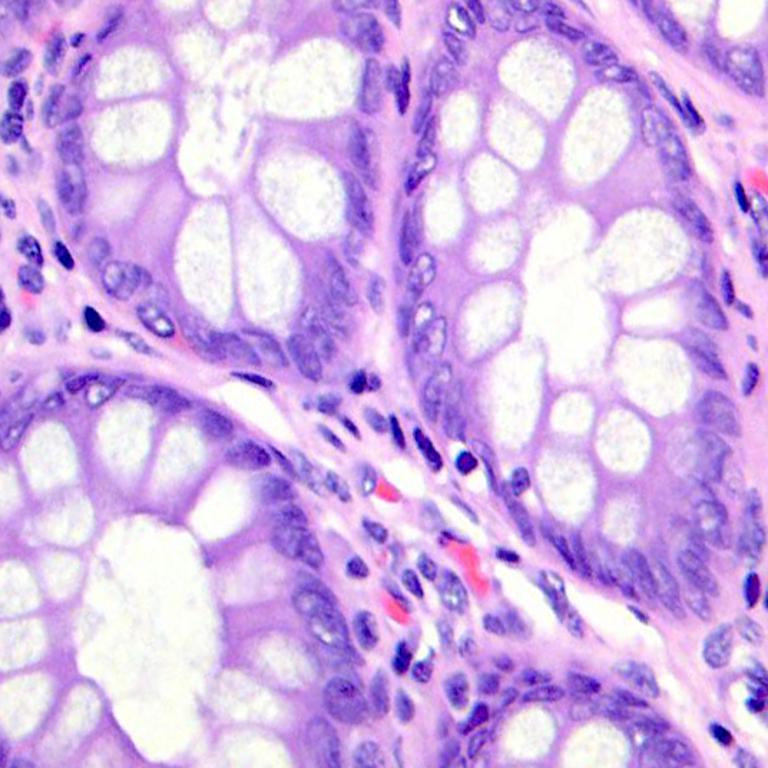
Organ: colon
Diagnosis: benign